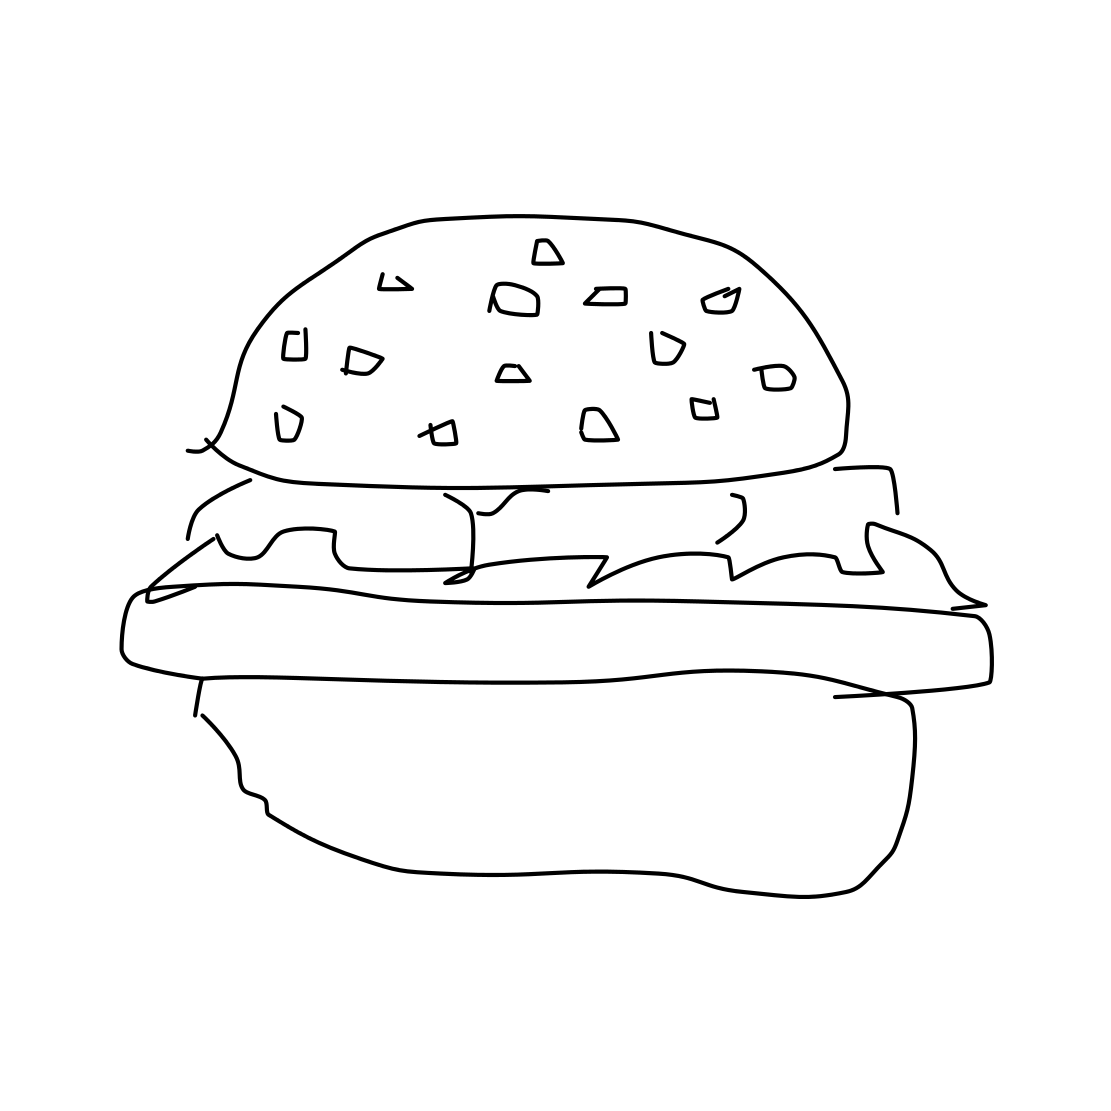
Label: hamburger